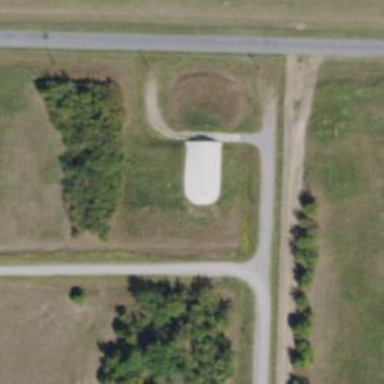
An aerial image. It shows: Military bunker.